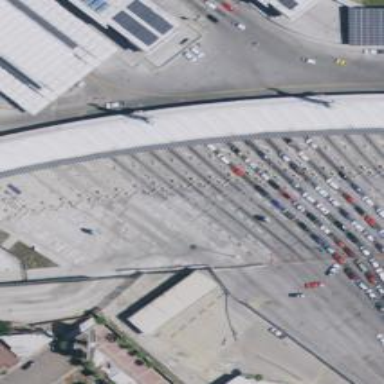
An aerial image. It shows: Border control barrier.